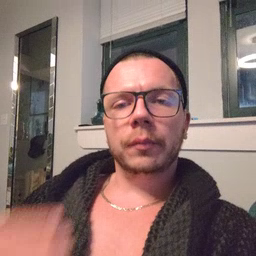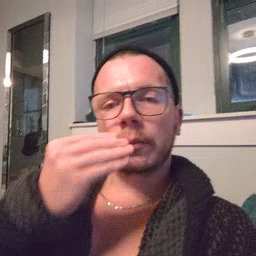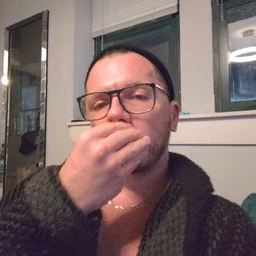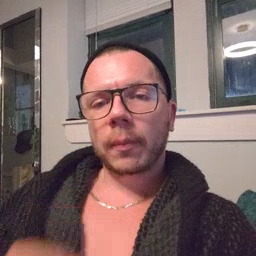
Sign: napkin